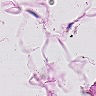
Metastatic tissue present: no